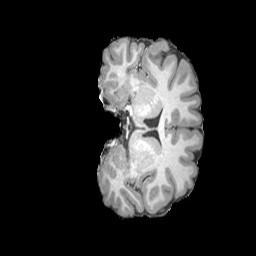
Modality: T1w
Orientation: coronal
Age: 23
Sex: male
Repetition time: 2.3 s
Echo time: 0.0226 s